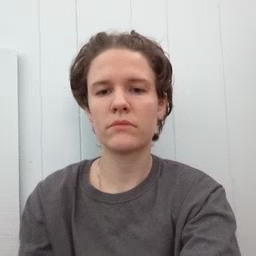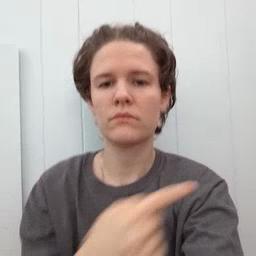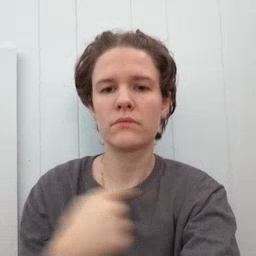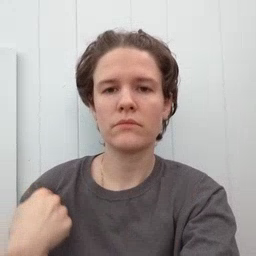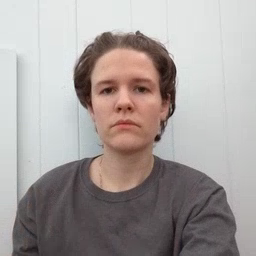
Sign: weus